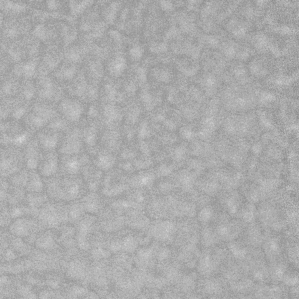
Label: frost